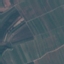
Label: PermanentCrop